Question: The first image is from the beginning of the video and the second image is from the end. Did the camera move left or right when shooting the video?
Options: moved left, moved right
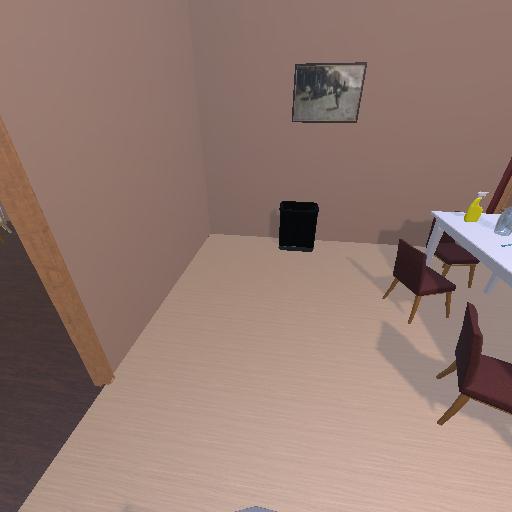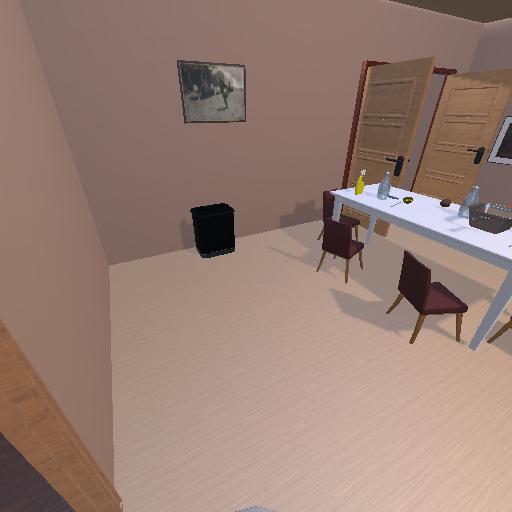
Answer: moved left